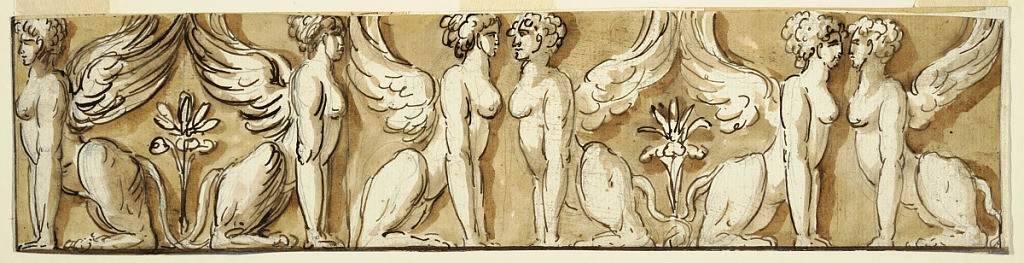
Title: Frieze with Sphinxes
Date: ca. 1805
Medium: Graphite, pen and ink, brush and sepia on paper
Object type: Drawing
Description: Horizontal panel with six sphinxes.